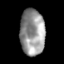
Tissue: skin
Cell type: Epithelial cells
Senescence score: 0.2069
Nuclear area (px): 1123
Mean DAPI intensity: 150.25